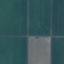
Land use / land cover: AnnualCrop